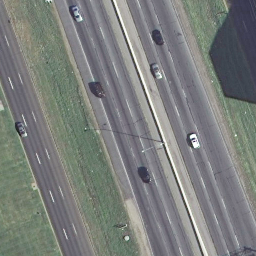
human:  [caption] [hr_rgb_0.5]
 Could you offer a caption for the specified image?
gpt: Some freeways parallel forward with some cars on the roads .

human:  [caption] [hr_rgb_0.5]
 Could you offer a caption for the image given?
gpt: Some freeways parallel forward with some plants beside them .

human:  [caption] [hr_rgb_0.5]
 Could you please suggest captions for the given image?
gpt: There are some straight freeways with cars on the roads .

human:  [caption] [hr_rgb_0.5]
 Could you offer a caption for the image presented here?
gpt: There are some freeways parallel forward with some plants beside them .

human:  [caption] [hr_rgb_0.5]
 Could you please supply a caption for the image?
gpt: Some freeways parallel forward .